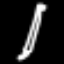
Label: pencil